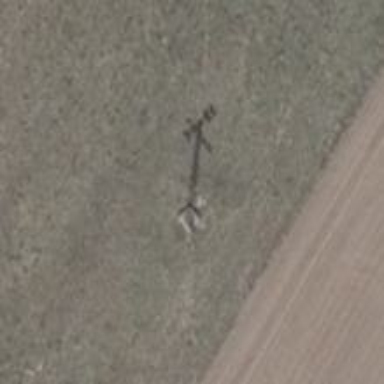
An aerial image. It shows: Power pole.